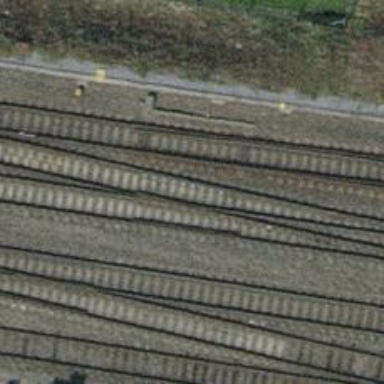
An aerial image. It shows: Railway track with electrified contact lines. This is siding track.